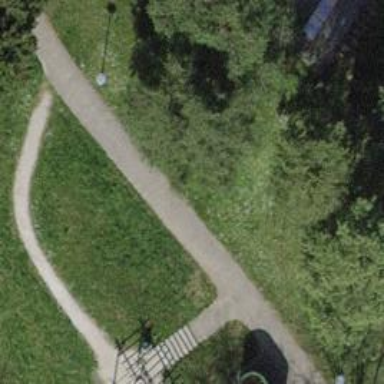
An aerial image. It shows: Picnic table located in leisure land area.